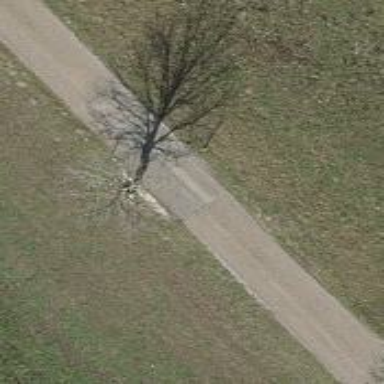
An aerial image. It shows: Broadleaved tree with lush leaves.